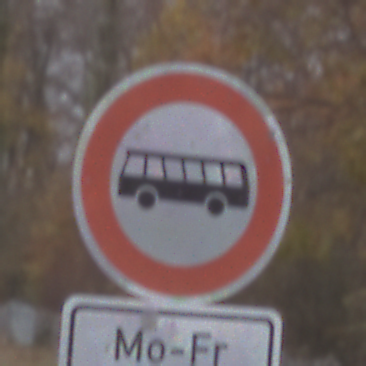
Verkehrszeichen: VerbotKraftomnibusse
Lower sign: ZeitangabenMitBeschraenkungAufWochentage2
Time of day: MorningAfternoon
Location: Outdoor (Nature)
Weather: Overcast
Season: NotSpecified
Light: Natural